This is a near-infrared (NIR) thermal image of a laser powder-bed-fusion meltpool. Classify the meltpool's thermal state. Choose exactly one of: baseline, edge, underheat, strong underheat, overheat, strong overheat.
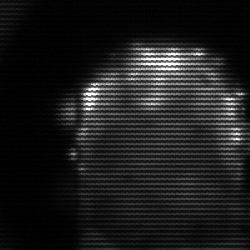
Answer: baseline